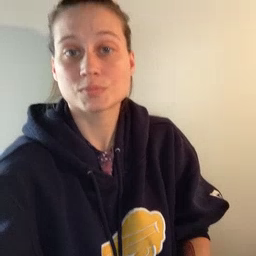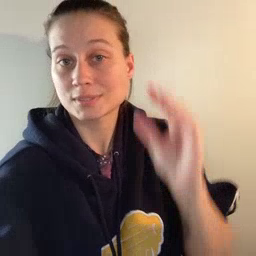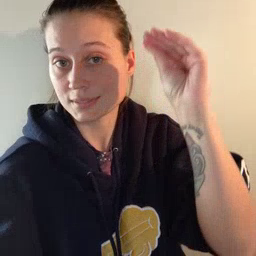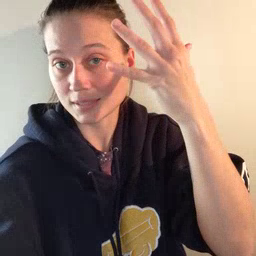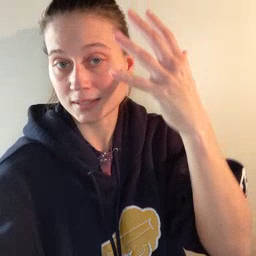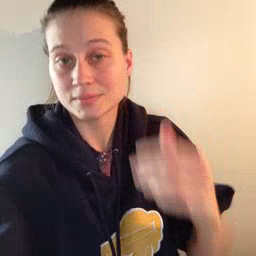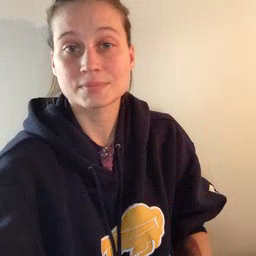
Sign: sun